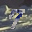
Label: 7